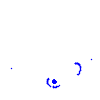
Particle: pion